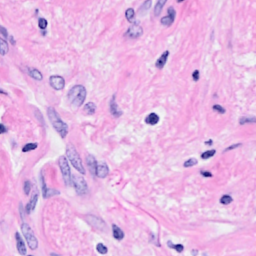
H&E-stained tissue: Breast